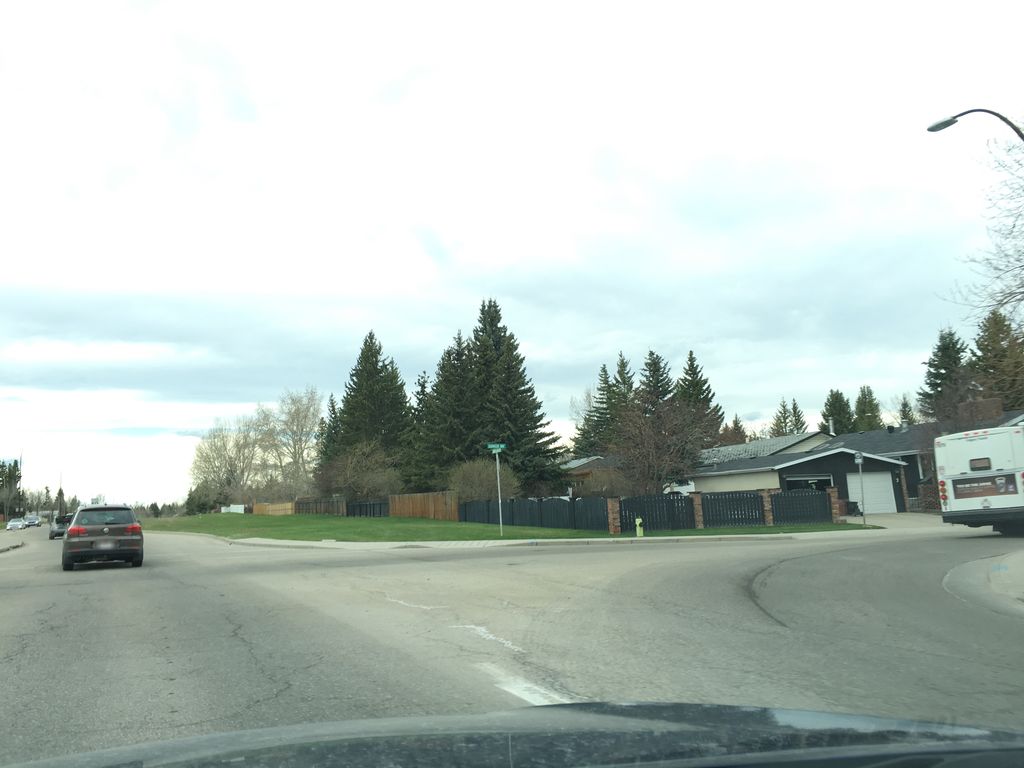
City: calgary